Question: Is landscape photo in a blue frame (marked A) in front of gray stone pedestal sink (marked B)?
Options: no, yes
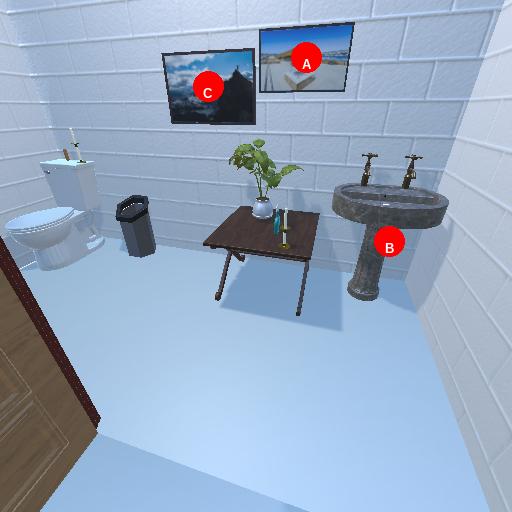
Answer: no